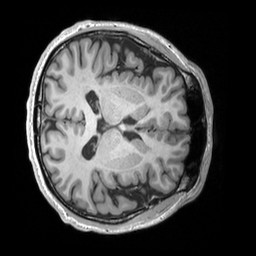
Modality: T1w
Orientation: axial
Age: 23
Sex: male
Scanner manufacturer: siemens
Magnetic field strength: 3 T
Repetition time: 2.53 s
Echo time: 0.00298 s